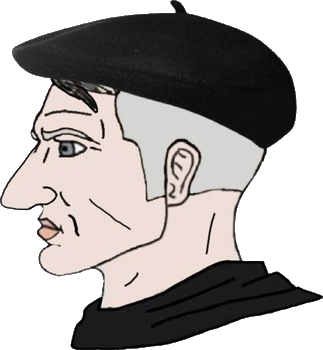
Label: 4_Yes_Chad